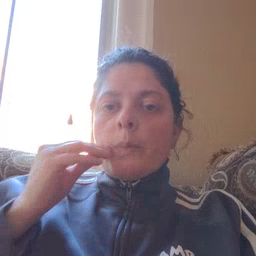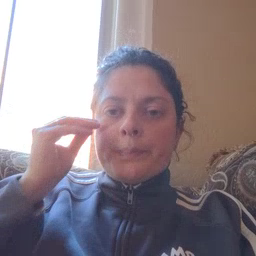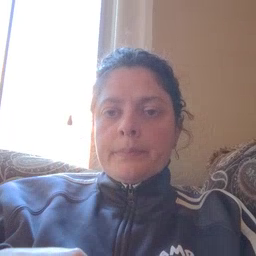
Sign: home